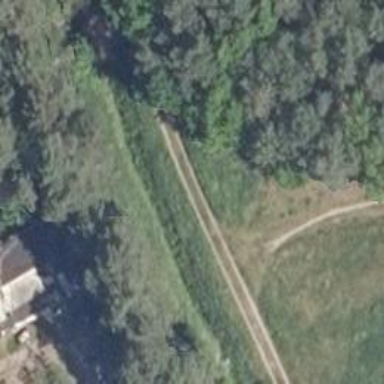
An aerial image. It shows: Track with grade 3 tracktype.